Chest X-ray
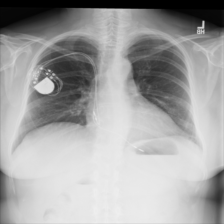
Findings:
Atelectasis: positive
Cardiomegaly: negative
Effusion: negative
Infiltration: negative
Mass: negative
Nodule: negative
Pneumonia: negative
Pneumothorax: negative
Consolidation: negative
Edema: negative
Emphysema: negative
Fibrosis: negative
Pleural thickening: negative
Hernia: negative